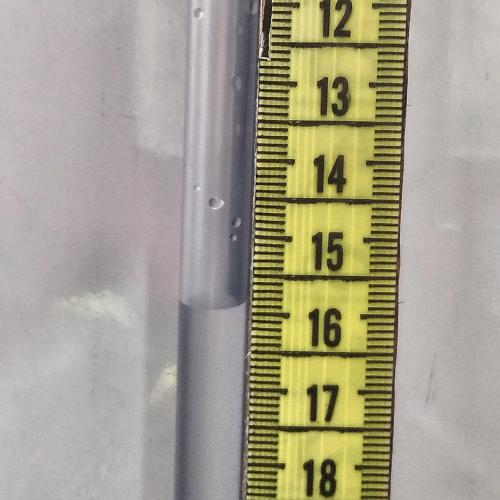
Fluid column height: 15.9 cm